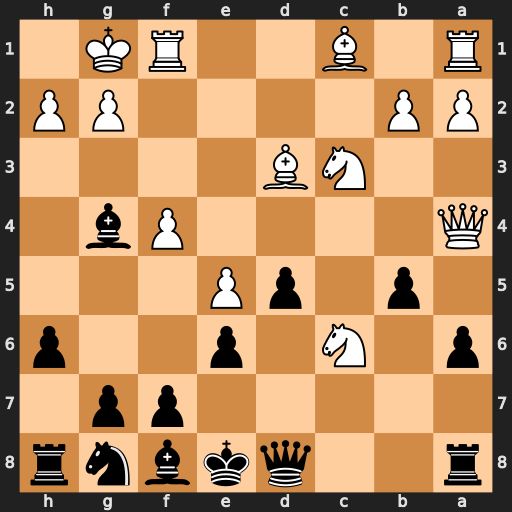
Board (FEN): r2qkbnr/5pp1/p1N1p2p/1p1pP3/Q4Pb1/2NB4/PP4PP/R1B2RK1
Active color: b
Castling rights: kq
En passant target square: -
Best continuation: Qb6+ Qd4 Bc5 Be3 Bxd4